Field crop: tomato
Growth stage: 1
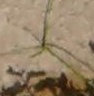
Species: cyperus